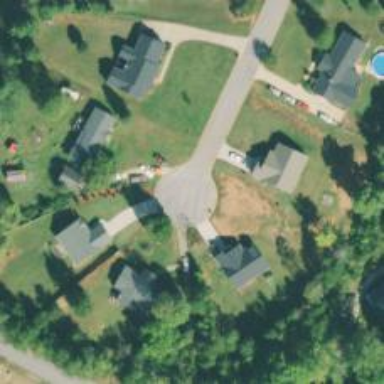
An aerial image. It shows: Driveway leading to service road.